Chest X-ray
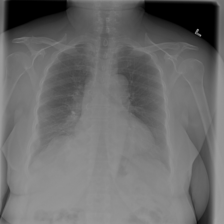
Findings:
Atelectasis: negative
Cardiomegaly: negative
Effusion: negative
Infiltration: negative
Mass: negative
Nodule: negative
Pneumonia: negative
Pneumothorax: negative
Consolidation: negative
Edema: negative
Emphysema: negative
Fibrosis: negative
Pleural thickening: negative
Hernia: negative